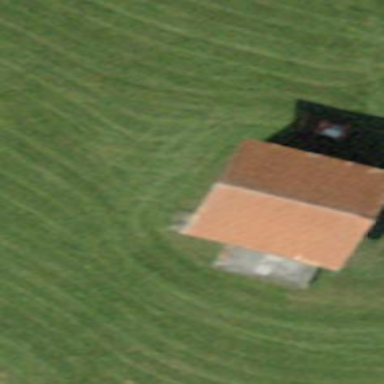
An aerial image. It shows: Barn.